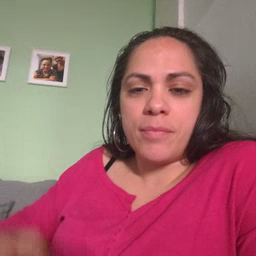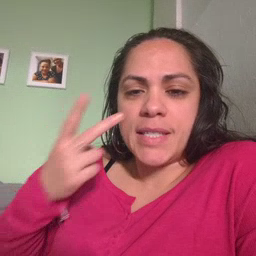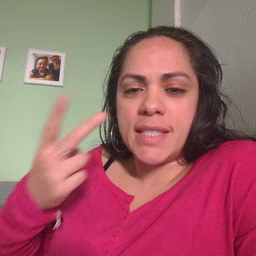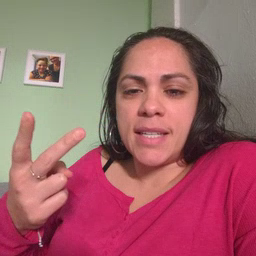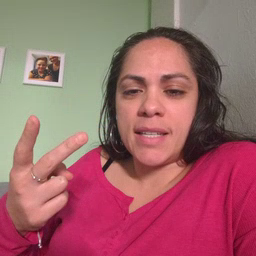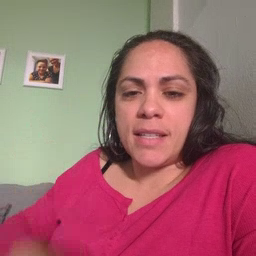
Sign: see